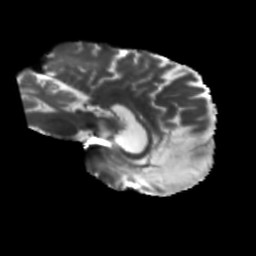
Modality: T2w
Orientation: sagittal
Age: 57
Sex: male
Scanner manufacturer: siemens
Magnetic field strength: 3 T
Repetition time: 5.47 s
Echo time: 0.0854 s